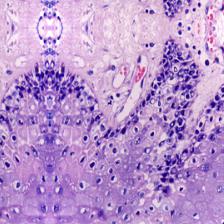
Diagnosis: OSCC